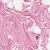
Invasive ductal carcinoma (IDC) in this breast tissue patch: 0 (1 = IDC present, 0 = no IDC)